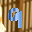
Label: 9